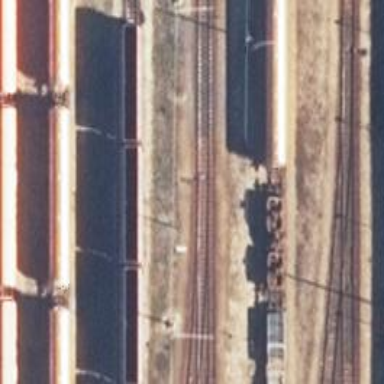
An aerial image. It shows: Railway switch.